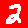
Digit: 2